Question: Although I have tried current solutions in stackoverflow <URL>, I still cannot solve inflating ViewPager error. I am using UniversalImageLoader library and I think I have referenced the latest version of android.support.v4 library in right way. Here you can see my code and settings:
Image Pager class
'''
public void onCreate(Bundle savedInstanceState) {
super.onCreate(savedInstanceState);
setContentView(R.layout.ac_image_pager); //Here it returns the error below
...
'''
ac_image_pager layout file
'''
<?xml version="1.0" encoding="utf-8"?>
<RelativeLayout xmlns:android="http://schemas.android.com/apk/res/android"
android:layout_width="match_parent"
android:layout_height="match_parent"
android:background="#000000"
android:orientation="vertical" >
<android.support.v4.view.ViewPager <!--Error shows this line-->
android:id="@+id/pager"
android:layout_above="@+id/ll"
android:layout_width="fill_parent"
android:layout_height="fill_parent" />
</RelativeLayout>
'''
Logcat
'''
07-11 14:03:05.723: E/AndroidRuntime(20969): FATAL EXCEPTION: main
07-11 14:03:05.723: E/AndroidRuntime(20969): Process: com.example.mobilyol.most, PID: 20969
07-11 14:03:05.723: E/AndroidRuntime(20969): android.view.InflateException: Binary XML file line #9: Error inflating class com.example.imageapp.ScaleImageView
07-11 14:03:05.723: E/AndroidRuntime(20969): at android.view.LayoutInflater.createViewFromTag(LayoutInflater.java:707)
07-11 14:03:05.723: E/AndroidRuntime(20969): at android.view.LayoutInflater.rInflate(LayoutInflater.java:755)
07-11 14:03:05.723: E/AndroidRuntime(20969): at android.view.LayoutInflater.inflate(LayoutInflater.java:492)
07-11 14:03:05.723: E/AndroidRuntime(20969): at android.view.LayoutInflater.inflate(LayoutInflater.java:397)
07-11 14:03:05.723: E/AndroidRuntime(20969): at com.example.mobilyol.most.ImagePagerActivity$ImagePagerAdapter.instantiateItem(ImagePagerActivity.java:88)
07-11 14:03:05.723: E/AndroidRuntime(20969): at android.support.v4.view.ViewPager.addNewItem(ViewPager.java:837)
07-11 14:03:05.723: E/AndroidRuntime(20969): at android.support.v4.view.ViewPager.populate(ViewPager.java:987)
07-11 14:03:05.723: E/AndroidRuntime(20969): at android.support.v4.view.ViewPager.populate(ViewPager.java:919)
07-11 14:03:05.723: E/AndroidRuntime(20969): at android.support.v4.view.ViewPager.onMeasure(ViewPager.java:1441)
07-11 14:03:05.723: E/AndroidRuntime(20969): at android.view.View.measure(View.java:16540)
07-11 14:03:05.723: E/AndroidRuntime(20969): at android.widget.RelativeLayout.measureChildHorizontal(RelativeLayout.java:719)
07-11 14:03:05.723: E/AndroidRuntime(20969): at android.widget.RelativeLayout.onMeasure(RelativeLayout.java:455)
07-11 14:03:05.723: E/AndroidRuntime(20969): at android.view.View.measure(View.java:16540)
07-11 14:03:05.723: E/AndroidRuntime(20969): at android.view.ViewGroup.measureChildWithMargins(ViewGroup.java:5137)
07-11 14:03:05.723: E/AndroidRuntime(20969): at android.widget.FrameLayout.onMeasure(FrameLayout.java:310)
07-11 14:03:05.723: E/AndroidRuntime(20969): at android.view.View.measure(View.java:16540)
07-11 14:03:05.723: E/AndroidRuntime(20969): at android.view.ViewGroup.measureChildWithMargins(ViewGroup.java:5137)
07-11 14:03:05.723: E/AndroidRuntime(20969): at com.android.internal.widget.ActionBarOverlayLayout.onMeasure(ActionBarOverlayLayout.java:327)
07-11 14:03:05.723: E/AndroidRuntime(20969): at android.view.View.measure(View.java:16540)
07-11 14:03:05.723: E/AndroidRuntime(20969): at android.view.ViewGroup.measureChildWithMargins(ViewGroup.java:5137)
07-11 14:03:05.723: E/AndroidRuntime(20969): at android.widget.FrameLayout.onMeasure(FrameLayout.java:310)
07-11 14:03:05.723: E/AndroidRuntime(20969): at com.android.internal.policy.impl.PhoneWindow$DecorView.onMeasure(PhoneWindow.java:2291)
07-11 14:03:05.723: E/AndroidRuntime(20969): at android.view.View.measure(View.java:16540)
07-11 14:03:05.723: E/AndroidRuntime(20969): at android.view.ViewRootImpl.performMeasure(ViewRootImpl.java:1942)
07-11 14:03:05.723: E/AndroidRuntime(20969): at android.view.ViewRootImpl.measureHierarchy(ViewRootImpl.java:1132)
07-11 14:03:05.723: E/AndroidRuntime(20969): at android.view.ViewRootImpl.performTraversals(ViewRootImpl.java:1321)
07-11 14:03:05.723: E/AndroidRuntime(20969): at android.view.ViewRootImpl.doTraversal(ViewRootImpl.java:1019)
07-11 14:03:05.723: E/AndroidRuntime(20969): at android.view.ViewRootImpl$TraversalRunnable.run(ViewRootImpl.java:5725)
07-11 14:03:05.723: E/AndroidRuntime(20969): at android.view.Choreographer$CallbackRecord.run(Choreographer.java:761)
07-11 14:03:05.723: E/AndroidRuntime(20969): at android.view.Choreographer.doCallbacks(Choreographer.java:574)
07-11 14:03:05.723: E/AndroidRuntime(20969): at android.view.Choreographer.doFrame(Choreographer.java:544)
07-11 14:03:05.723: E/AndroidRuntime(20969): at android.view.Choreographer$FrameDisplayEventReceiver.run(Choreographer.java:747)
07-11 14:03:05.723: E/AndroidRuntime(20969): at android.os.Handler.handleCallback(Handler.java:733)
07-11 14:03:05.723: E/AndroidRuntime(20969): at android.os.Handler.dispatchMessage(Handler.java:95)
07-11 14:03:05.723: E/AndroidRuntime(20969): at android.os.Looper.loop(Looper.java:136)
07-11 14:03:05.723: E/AndroidRuntime(20969): at android.app.ActivityThread.main(ActivityThread.java:5086)
07-11 14:03:05.723: E/AndroidRuntime(20969): at java.lang.reflect.Method.invokeNative(Native Method)
07-11 14:03:05.723: E/AndroidRuntime(20969): at java.lang.reflect.Method.invoke(Method.java:515)
07-11 14:03:05.723: E/AndroidRuntime(20969): at com.android.internal.os.ZygoteInit$MethodAndArgsCaller.run(ZygoteInit.java:785)
07-11 14:03:05.723: E/AndroidRuntime(20969): at com.android.internal.os.ZygoteInit.main(ZygoteInit.java:601)
07-11 14:03:05.723: E/AndroidRuntime(20969): at dalvik.system.NativeStart.main(Native Method)
07-11 14:03:05.723: E/AndroidRuntime(20969): Caused by: java.lang.ClassNotFoundException: Didn't find class "com.example.imageapp.ScaleImageView" on path: DexPathList[[zip file "/data/app/com.example.mobilyol.most-2.apk"],nativeLibraryDirectories=[/data/app-lib/com.example.mobilyol.most-2, /vendor/lib, /system/lib]]
07-11 14:03:05.723: E/AndroidRuntime(20969): at dalvik.system.BaseDexClassLoader.findClass(BaseDexClassLoader.java:56)
07-11 14:03:05.723: E/AndroidRuntime(20969): at java.lang.ClassLoader.loadClass(ClassLoader.java:497)
07-11 14:03:05.723: E/AndroidRuntime(20969): at java.lang.ClassLoader.loadClass(ClassLoader.java:457)
07-11 14:03:05.723: E/AndroidRuntime(20969): at android.view.LayoutInflater.createView(LayoutInflater.java:559)
07-11 14:03:05.723: E/AndroidRuntime(20969): at android.view.LayoutInflater.createViewFromTag(LayoutInflater.java:696)
07-11 14:03:05.723: E/AndroidRuntime(20969): ... 40 more
'''

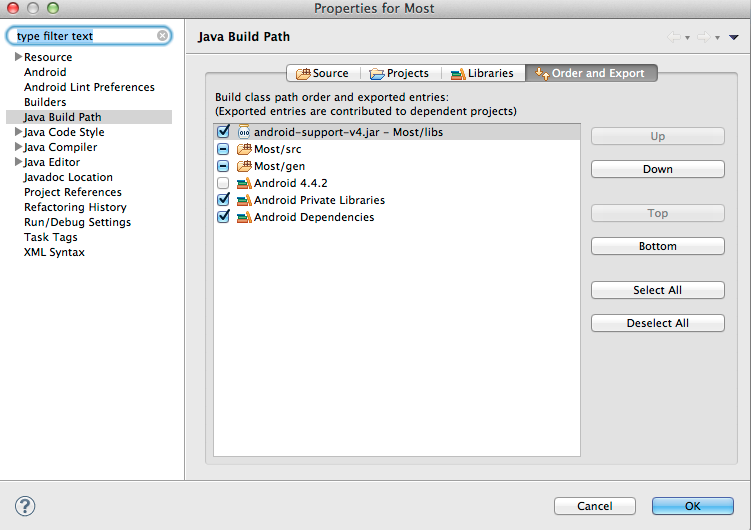
Answer: Your exception is:
> android.view.InflateException: Binary XML file line #9: Error inflating class com.example.imageapp.ScaleImageView'
The layout file that you pasted in does not have a 'ScaleImageView'. While your problem is being by your use of a 'ViewPager', your actual problem is in the that the 'ViewPager' is creating, which presumably involves a different layout file.
Please make sure that you have a class whose fully-qualified name is 'com.example.imageapp.ScaleImageView'.